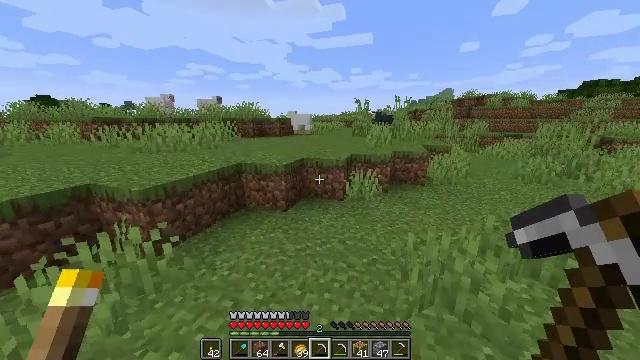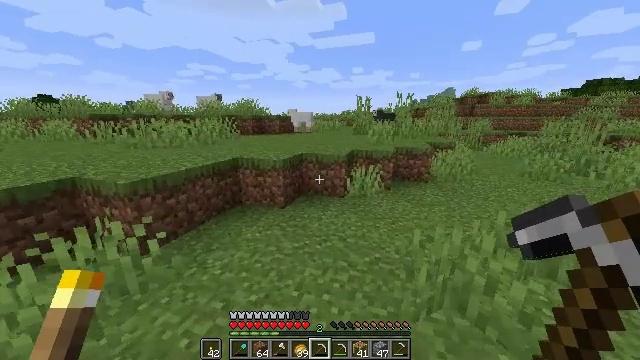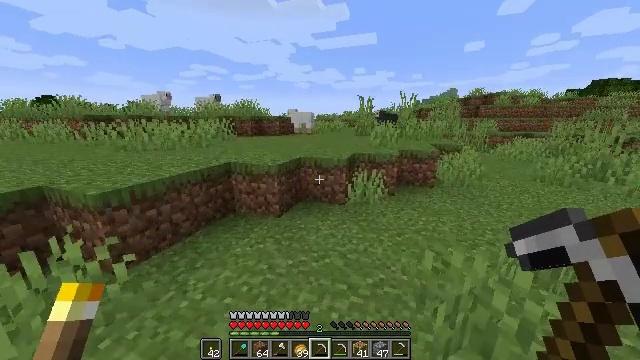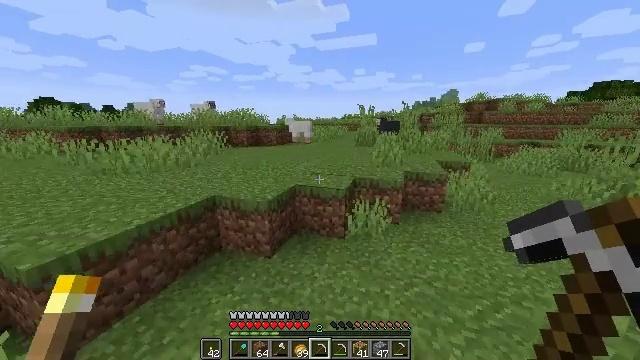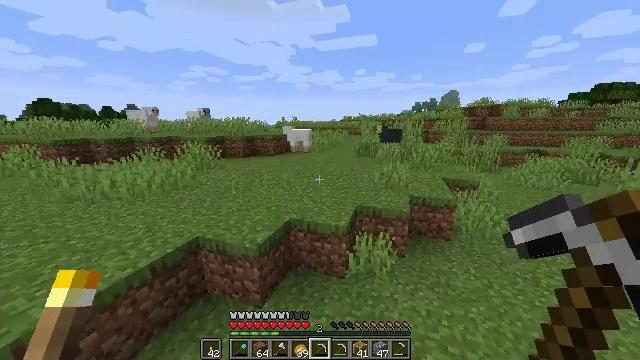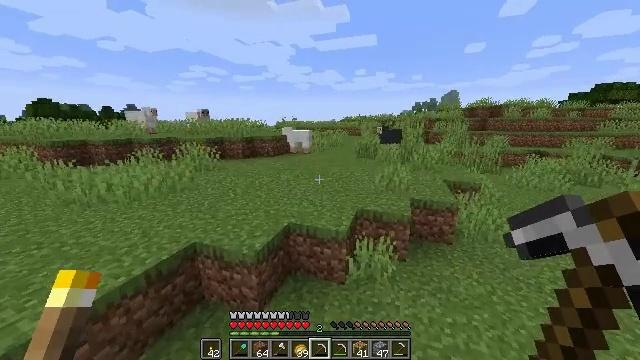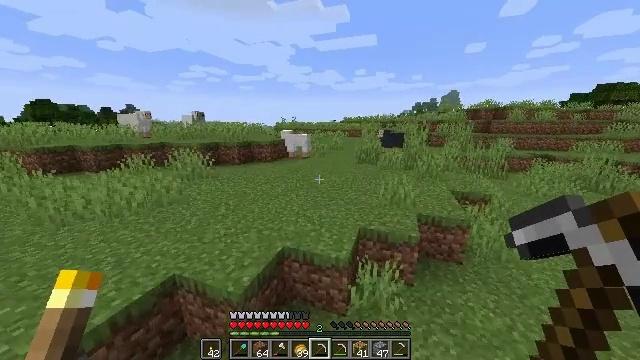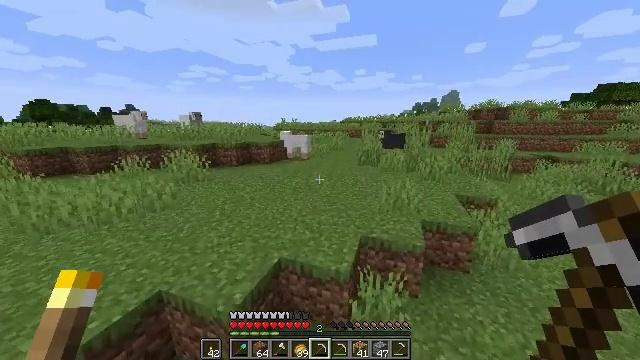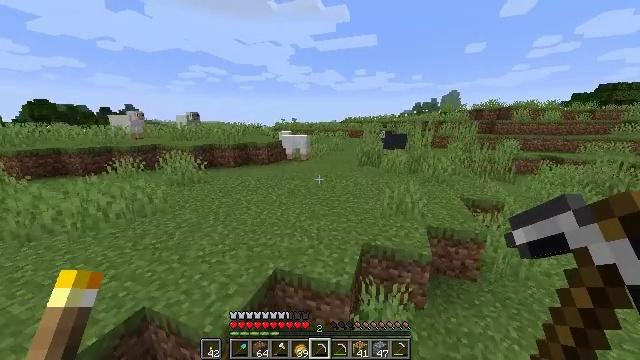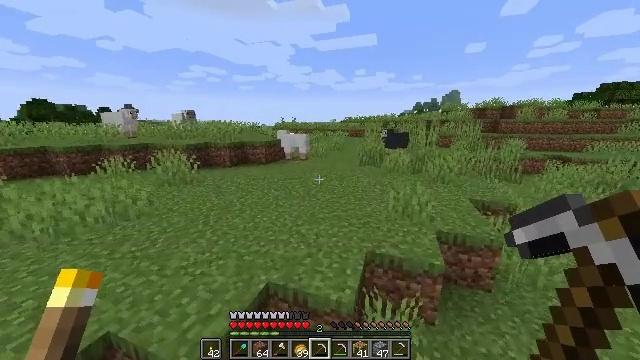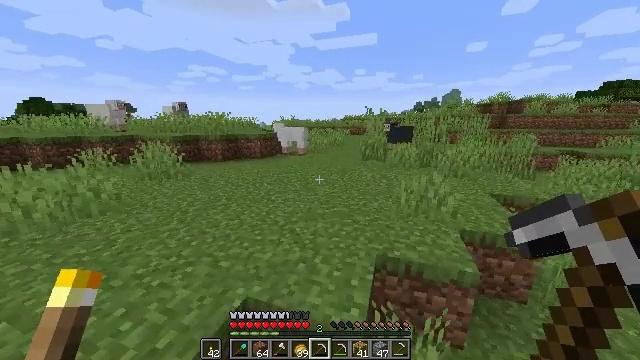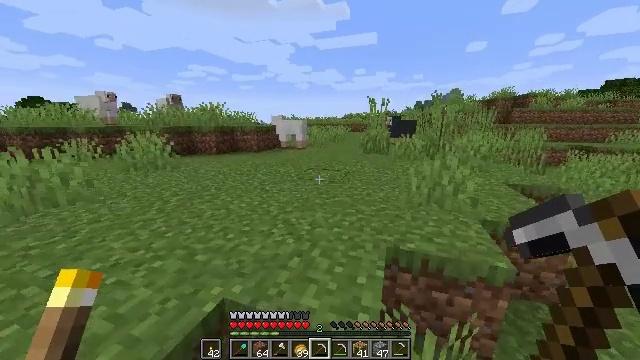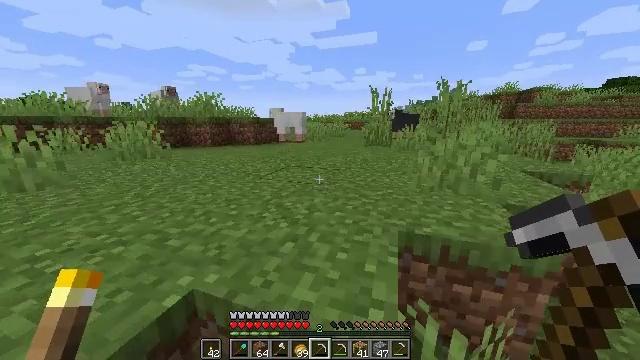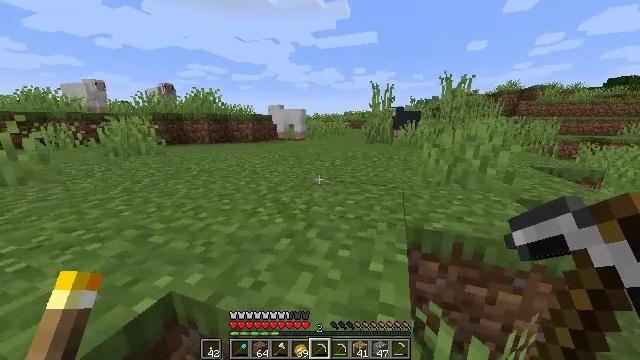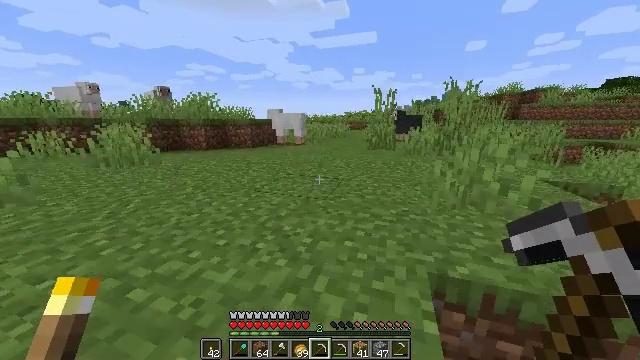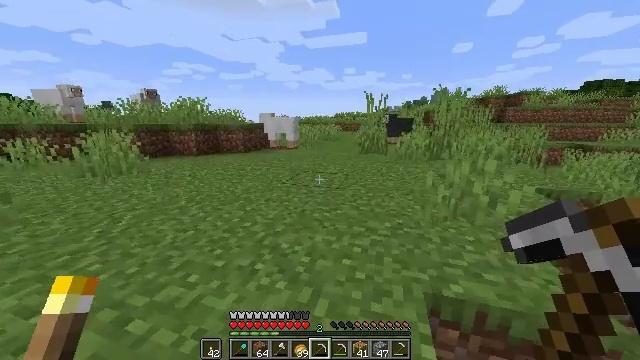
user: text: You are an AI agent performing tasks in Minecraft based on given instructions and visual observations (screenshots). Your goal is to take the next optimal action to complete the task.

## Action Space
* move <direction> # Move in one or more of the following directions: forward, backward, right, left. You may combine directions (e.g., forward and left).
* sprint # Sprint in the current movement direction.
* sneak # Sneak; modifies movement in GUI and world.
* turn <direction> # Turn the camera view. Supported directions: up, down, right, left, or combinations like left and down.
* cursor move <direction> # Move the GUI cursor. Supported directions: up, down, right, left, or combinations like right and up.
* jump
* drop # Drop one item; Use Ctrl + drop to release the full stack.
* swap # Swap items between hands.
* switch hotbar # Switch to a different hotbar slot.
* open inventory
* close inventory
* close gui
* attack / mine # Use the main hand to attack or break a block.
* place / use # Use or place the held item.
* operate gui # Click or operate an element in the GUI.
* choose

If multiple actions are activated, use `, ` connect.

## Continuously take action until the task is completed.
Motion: motion action
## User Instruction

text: Gather kelp plant by attacking it underwater.
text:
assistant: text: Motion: move forward, jump
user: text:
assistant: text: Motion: move forward, jump
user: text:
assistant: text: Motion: move forward, sprint, jump
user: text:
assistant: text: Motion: move forward, sprint, jump
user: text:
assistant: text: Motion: move forward, sprint, jump
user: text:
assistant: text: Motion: move forward, sprint, jump
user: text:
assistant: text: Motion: move forward, jump
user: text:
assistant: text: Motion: move forward, jump
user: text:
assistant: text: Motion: move forward, jump
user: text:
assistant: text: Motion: move forward, jump
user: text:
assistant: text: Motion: move forward, jump
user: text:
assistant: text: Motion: move forward, jump
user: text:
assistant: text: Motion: move forward, jump
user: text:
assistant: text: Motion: move forward, sprint, jump
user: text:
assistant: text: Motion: move forward, sprint, turn right, jump
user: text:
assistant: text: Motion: move forward, sprint, turn right, jump
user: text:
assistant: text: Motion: move forward, sprint, turn right, jump
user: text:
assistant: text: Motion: move forward, turn right, jump
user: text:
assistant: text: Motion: move forward, turn right, jump
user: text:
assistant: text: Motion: move forward, turn right, jump
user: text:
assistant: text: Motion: move forward, jump
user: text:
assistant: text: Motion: move forward, sprint, jump
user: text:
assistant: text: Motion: move forward, sprint, jump
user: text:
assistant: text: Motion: move forward, sprint, jump
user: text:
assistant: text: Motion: move forward, jump
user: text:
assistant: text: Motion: move forward, turn right, jump
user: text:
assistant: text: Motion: move forward, jump
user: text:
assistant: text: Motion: move forward, jump
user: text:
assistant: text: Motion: move forward, jump
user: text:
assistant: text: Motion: move forward, jump